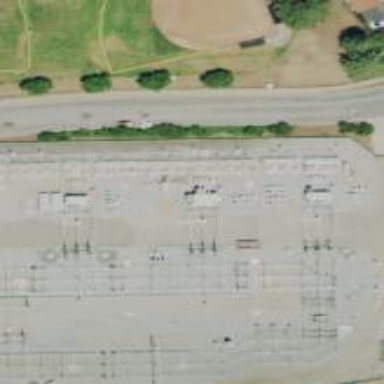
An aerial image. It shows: Power substation.